Question: I have a '<div>' with 'text-align:left' - inside that: a '<p>' with 'text-align:center'.
The "closest" property should win = center - but it doesn't all 3 '<p>''s are left-aligned ?!?
Same result in both Firefox and Chrome - This is how it looks in Chrome's "inspector":

NB: I can't reproduce it in a simple html-file..
Any idea what's happening here ?
EDIT: Found it finally: I'd hyphenated (those damn invisible shy's) a little too thoroughly...
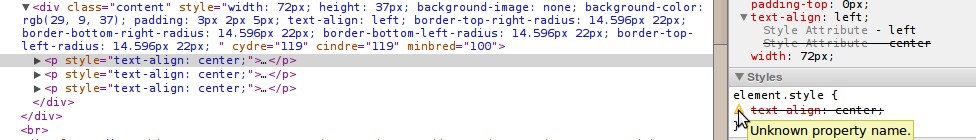
Answer: The problem was "silent hyphens" (& shy;) in my CSS.